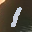
Label: 1